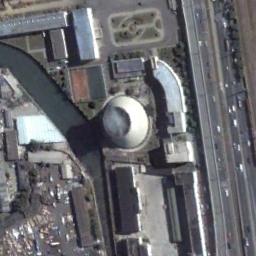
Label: thermal_power_station